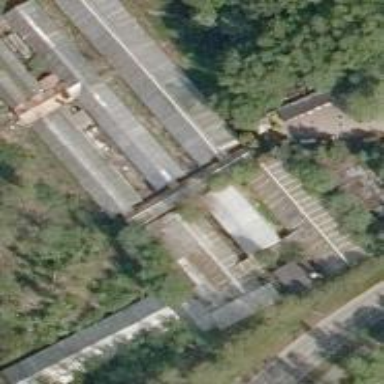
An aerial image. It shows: Industrial building housing garden center shop.